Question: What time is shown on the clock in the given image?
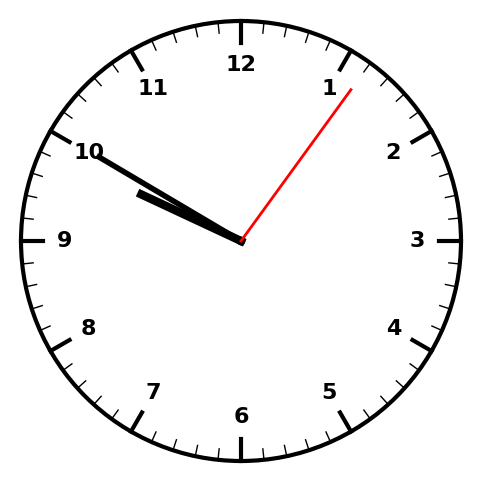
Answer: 09:50:06